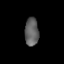
Tissue: lung
Cell type: T cells
Senescence score: 0.2379
Nuclear area (px): 386
Mean DAPI intensity: 95.427